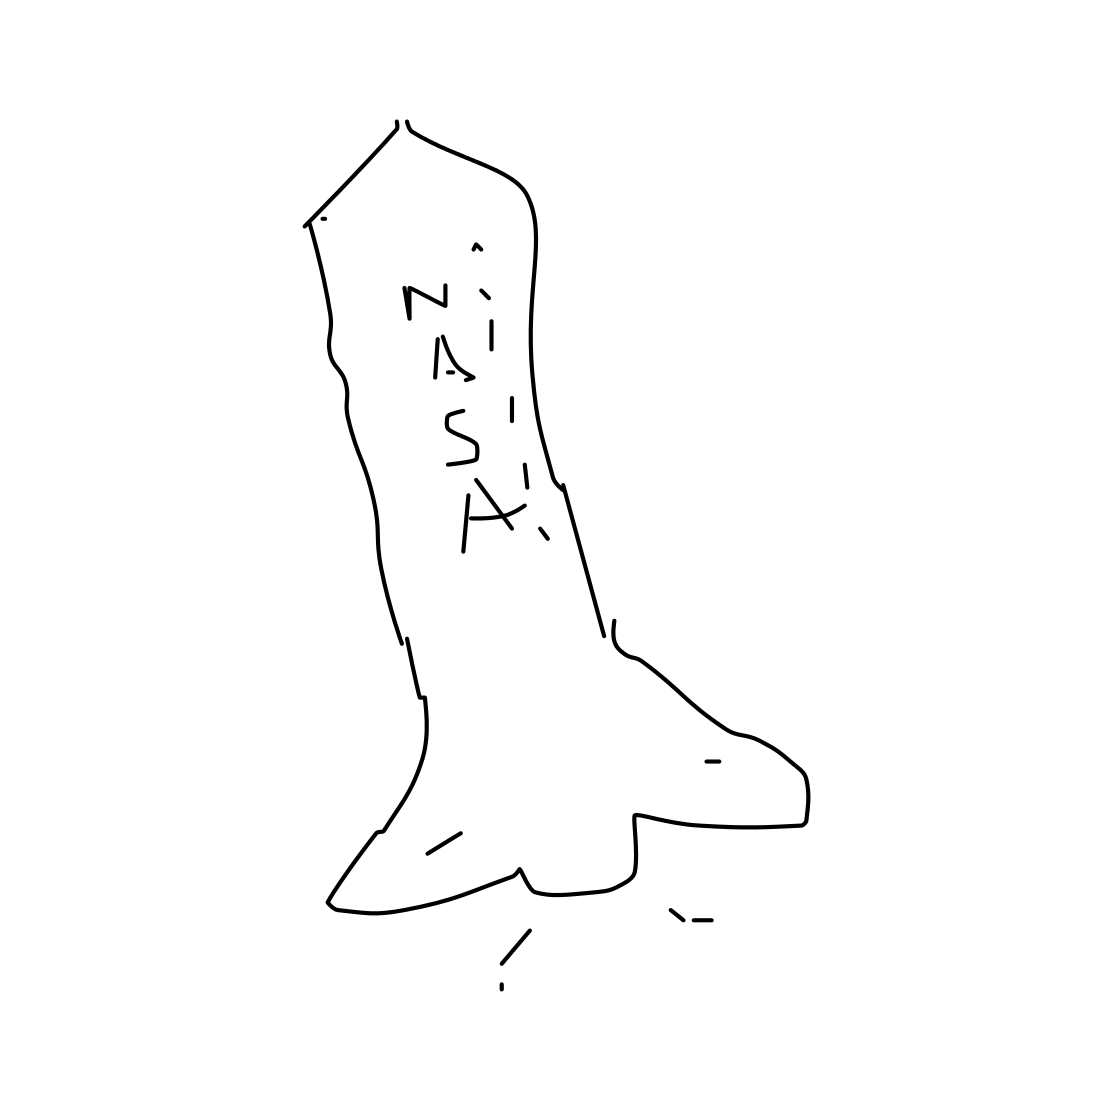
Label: space shuttle